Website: lowes
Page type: order-returns
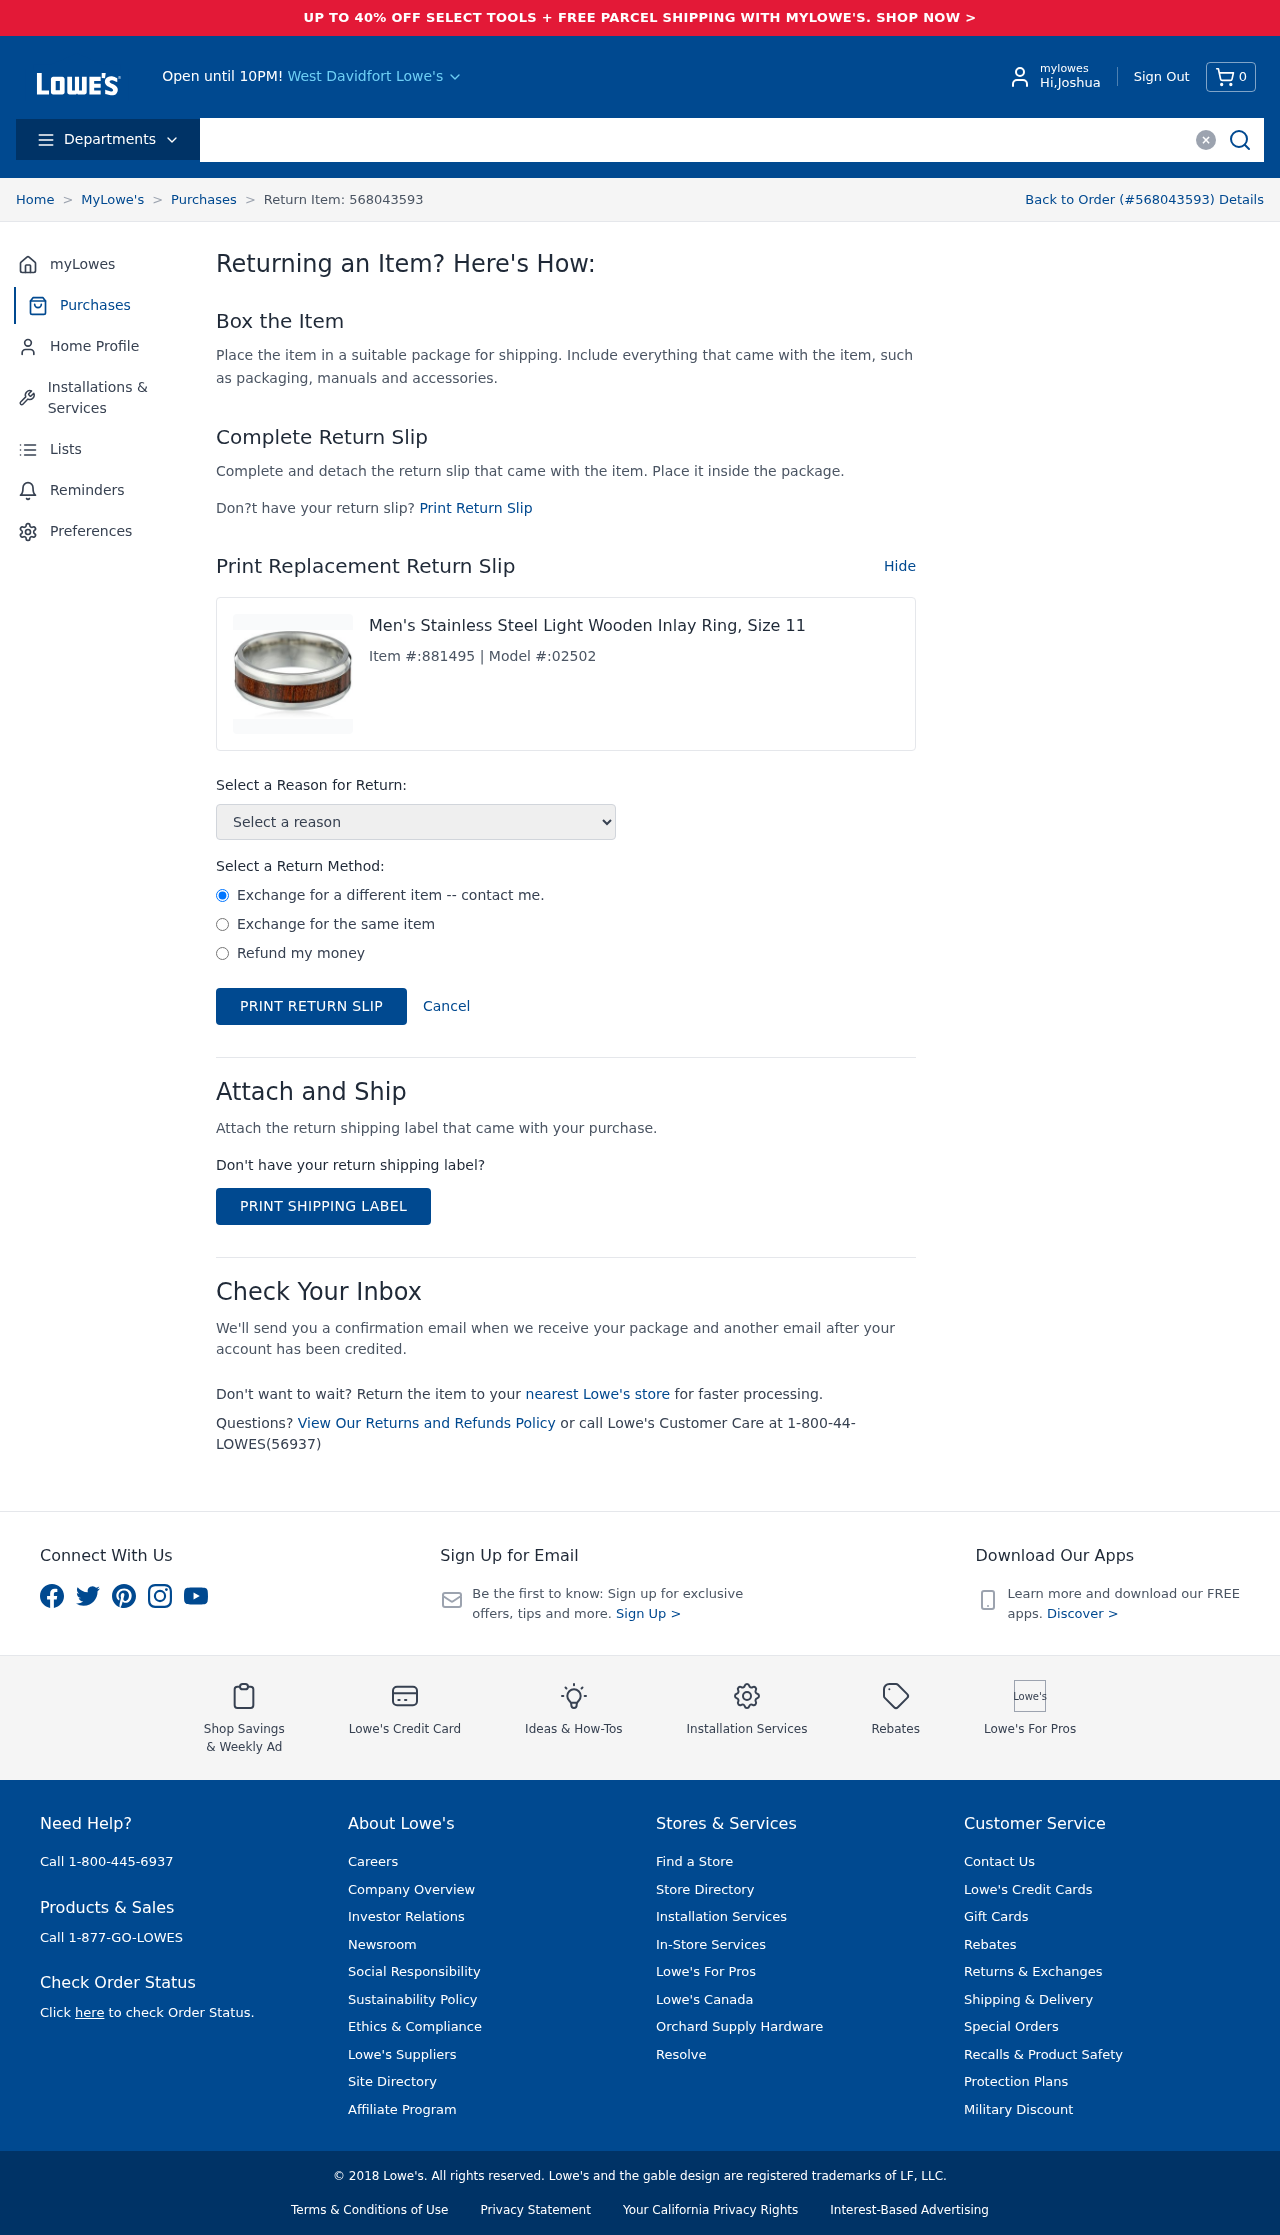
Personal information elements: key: PII_CITY
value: West Davidfort Lowe's
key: PII_FIRSTNAME
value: Joshua
Product elements: key: PRODUCT1_NAME
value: Men's Stainless Steel Light Wooden Inlay Ring, Size 11
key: PRODUCT1_ITEM_NUMBER
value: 881495
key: PRODUCT1_MODEL_NUMBER
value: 02502
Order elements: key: ORDER_NUM_ITEMS
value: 0
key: ORDER_ID
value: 568043593
Other elements: key: RETURN_ITEM_ID
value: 568043593
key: RETURN_METHOD
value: Exchange for a different item -- contact me.
Exchange for the same item
Refund my money